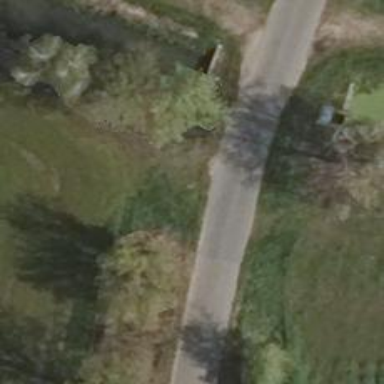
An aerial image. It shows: Unclassified road with paved surface.